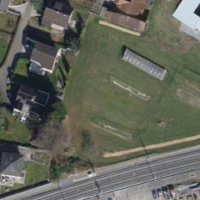
EUNIS habitat code: 55
Species observed at this site:
Fagus sylvatica
Lathyrus pratensis